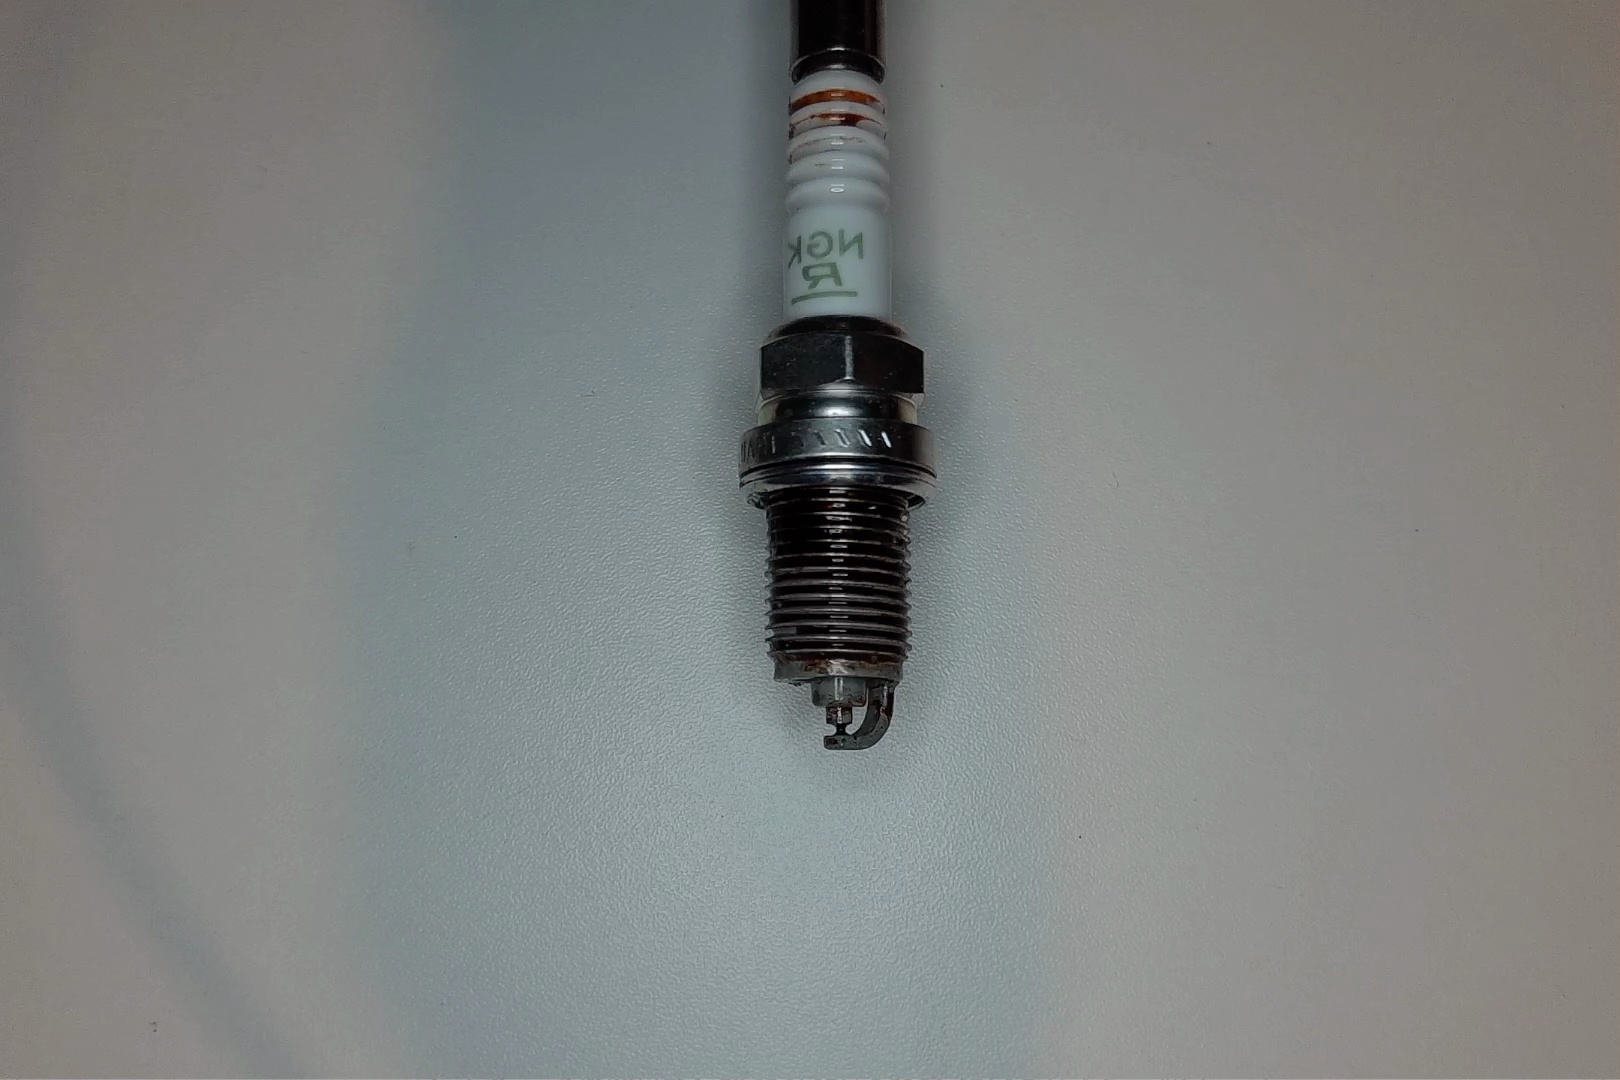
Label: anomaly